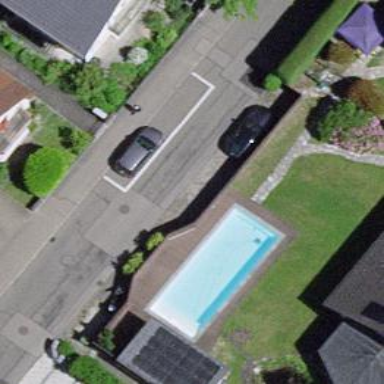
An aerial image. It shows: Swimming pool located in leisure land.